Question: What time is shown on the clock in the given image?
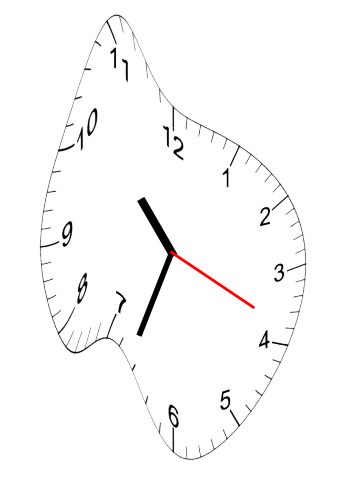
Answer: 10:33:19